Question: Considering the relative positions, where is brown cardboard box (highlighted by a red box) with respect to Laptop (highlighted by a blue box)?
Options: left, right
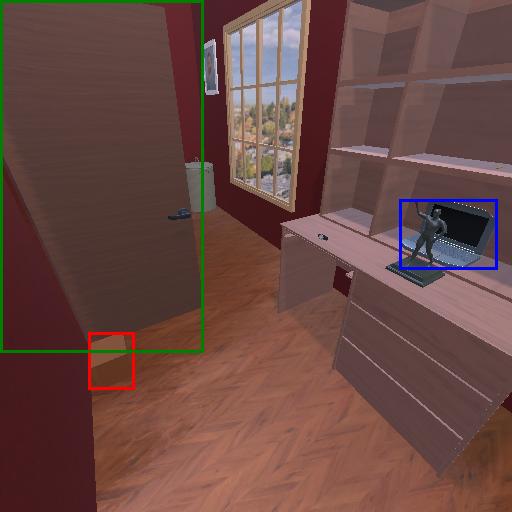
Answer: left